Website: bh-photo
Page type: address-validator
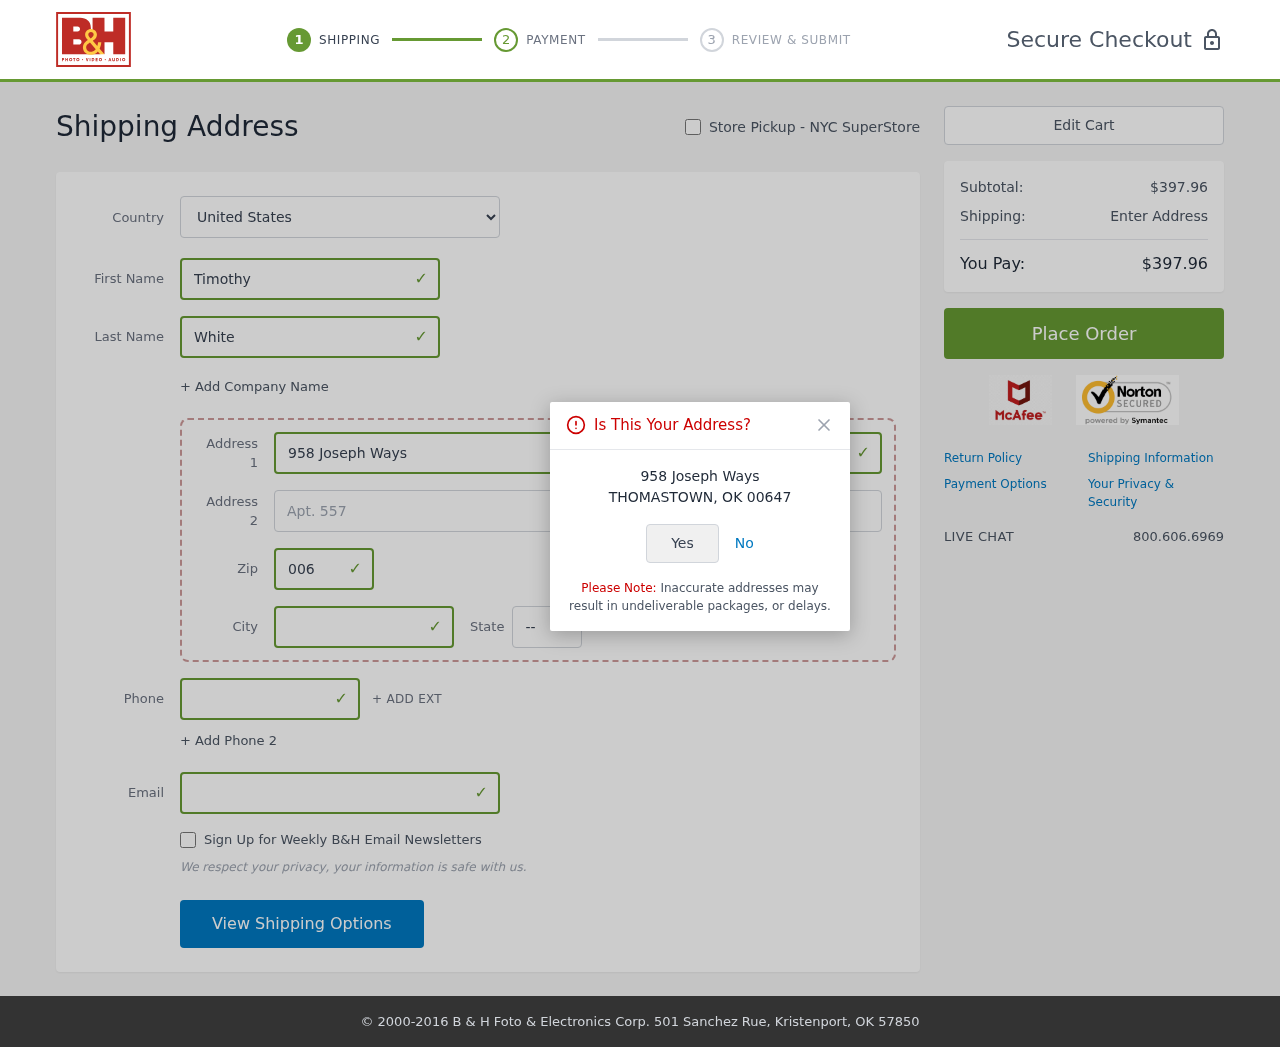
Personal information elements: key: PII_CITY
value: Thomastown
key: PII_COUNTRY
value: United States
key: PII_EMAIL
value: timothywhite@hotmail.com
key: PII_FIRSTNAME
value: Timothy
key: PII_LASTNAME
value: White
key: PII_PHONE
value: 7377985466
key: PII_POSTCODE
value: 00647
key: PII_STATE_ABBR
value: OK
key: PII_STREET
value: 958 Joseph Ways
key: PII_STREET2
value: Apt. 557
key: PII_CITY_CONFIRM
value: THOMASTOWN
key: PII_POSTCODE_FULL
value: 00647
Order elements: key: ORDER_SUBTOTAL
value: $397.96
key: ORDER_TOTAL
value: $397.96